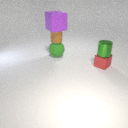
small red metal cube to the right of large green rubber sphere